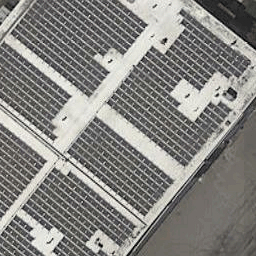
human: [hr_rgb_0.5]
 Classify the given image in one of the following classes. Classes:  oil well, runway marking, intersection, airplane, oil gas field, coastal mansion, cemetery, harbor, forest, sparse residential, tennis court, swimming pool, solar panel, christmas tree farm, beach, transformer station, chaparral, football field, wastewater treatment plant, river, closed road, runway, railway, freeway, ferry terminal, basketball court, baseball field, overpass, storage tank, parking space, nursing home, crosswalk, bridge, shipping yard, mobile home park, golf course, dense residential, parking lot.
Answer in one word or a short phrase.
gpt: solar panel